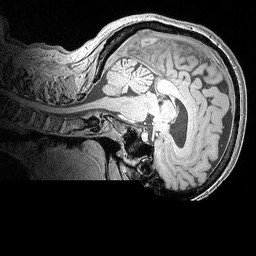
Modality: MP2RAGE
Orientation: sagittal
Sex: female
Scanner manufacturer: siemens
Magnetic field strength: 3 T
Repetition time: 5 s
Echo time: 0.00292 s